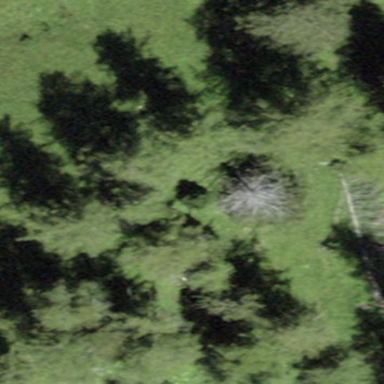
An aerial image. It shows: Forest area.